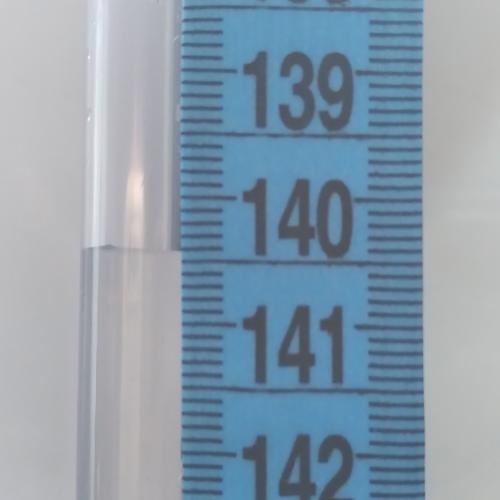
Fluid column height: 140.4 cm